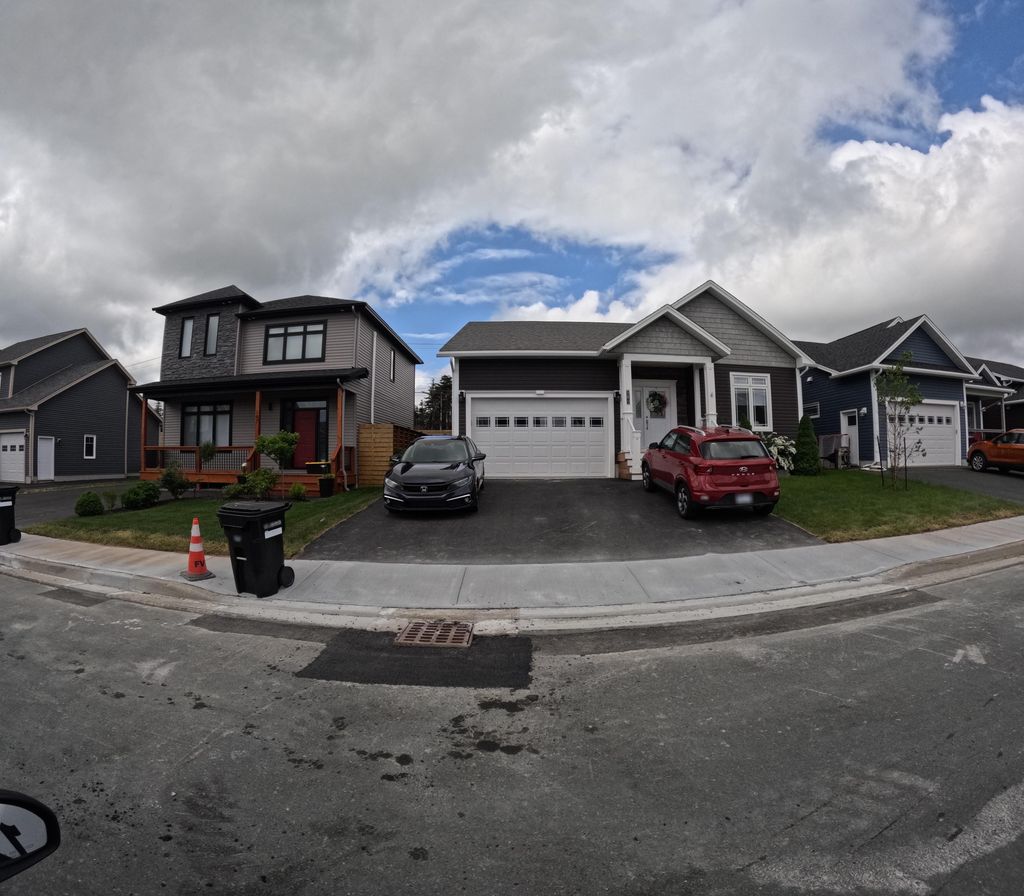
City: st_johns